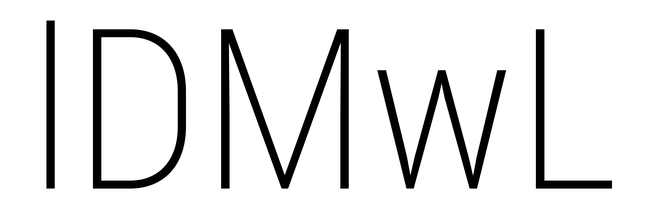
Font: Roboto_Condensed_ExtraLight